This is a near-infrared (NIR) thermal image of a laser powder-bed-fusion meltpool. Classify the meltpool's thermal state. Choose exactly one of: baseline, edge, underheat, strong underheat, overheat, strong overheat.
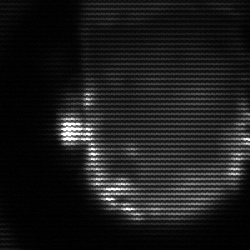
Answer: baseline